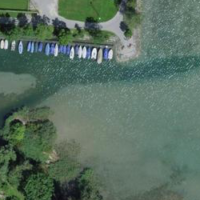
EUNIS habitat code: 14
Species observed at this site:
Juglans regia